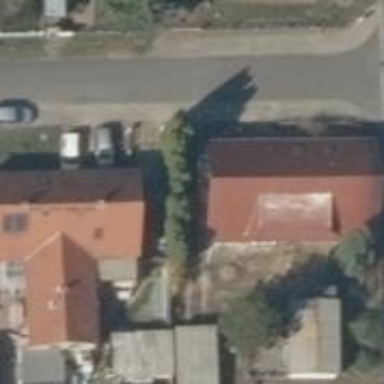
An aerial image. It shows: Residential building.